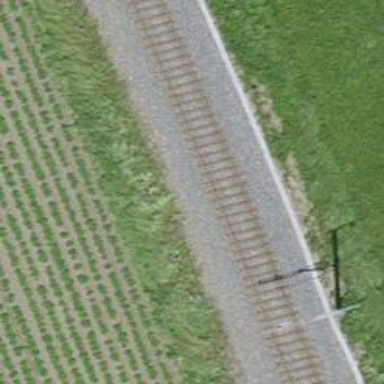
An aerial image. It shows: Single-track railway with electrified contact lines.